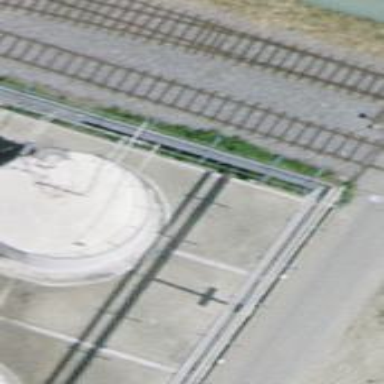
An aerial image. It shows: Industrial building with storage tank.